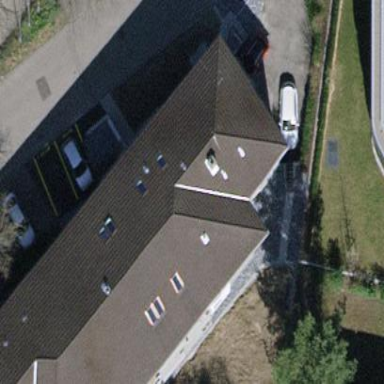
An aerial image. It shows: Apartment building with hipped roof.